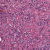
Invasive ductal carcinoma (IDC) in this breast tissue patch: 1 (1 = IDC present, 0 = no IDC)